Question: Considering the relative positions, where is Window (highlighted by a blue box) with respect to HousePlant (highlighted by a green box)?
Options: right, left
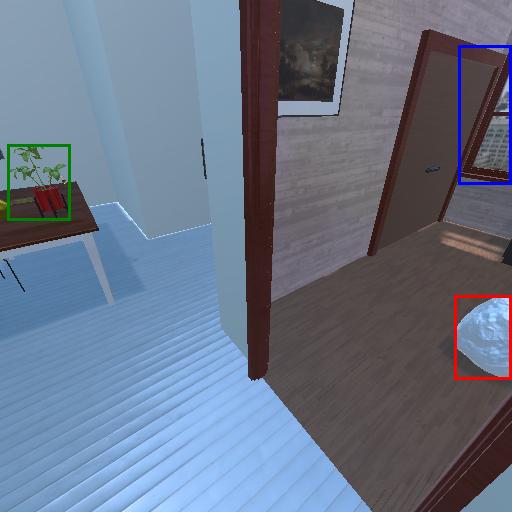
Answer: right